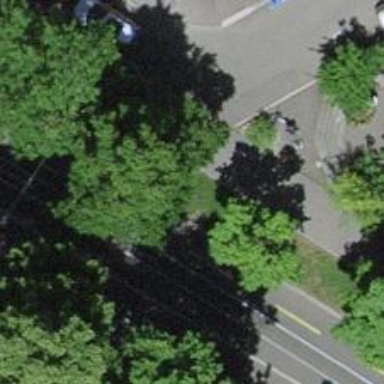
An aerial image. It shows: Tree-lined avenue.